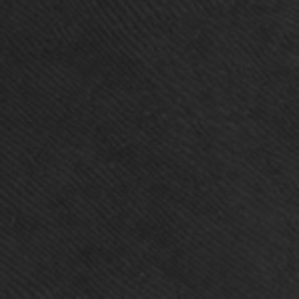
Label: frost